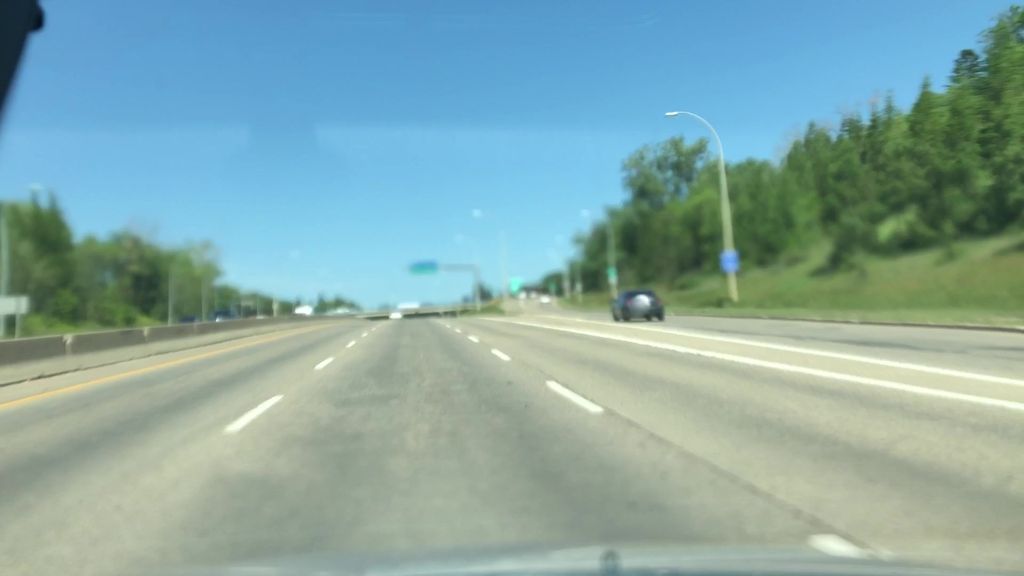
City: edmonton